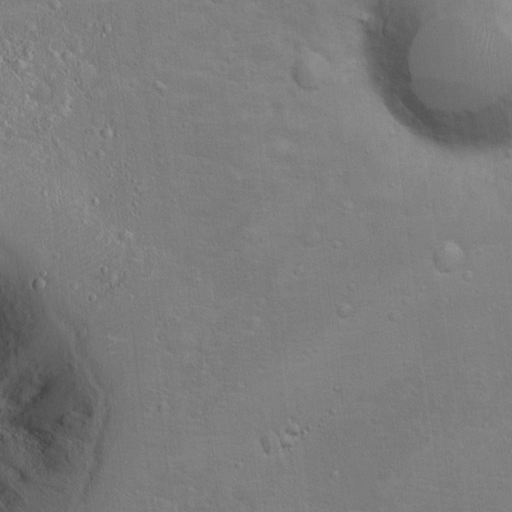
Classes present: Background, Cone